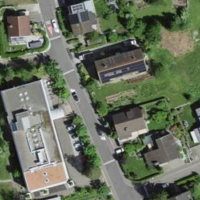
EUNIS habitat code: 54
Species observed at this site:
Fagopyrum esculentum